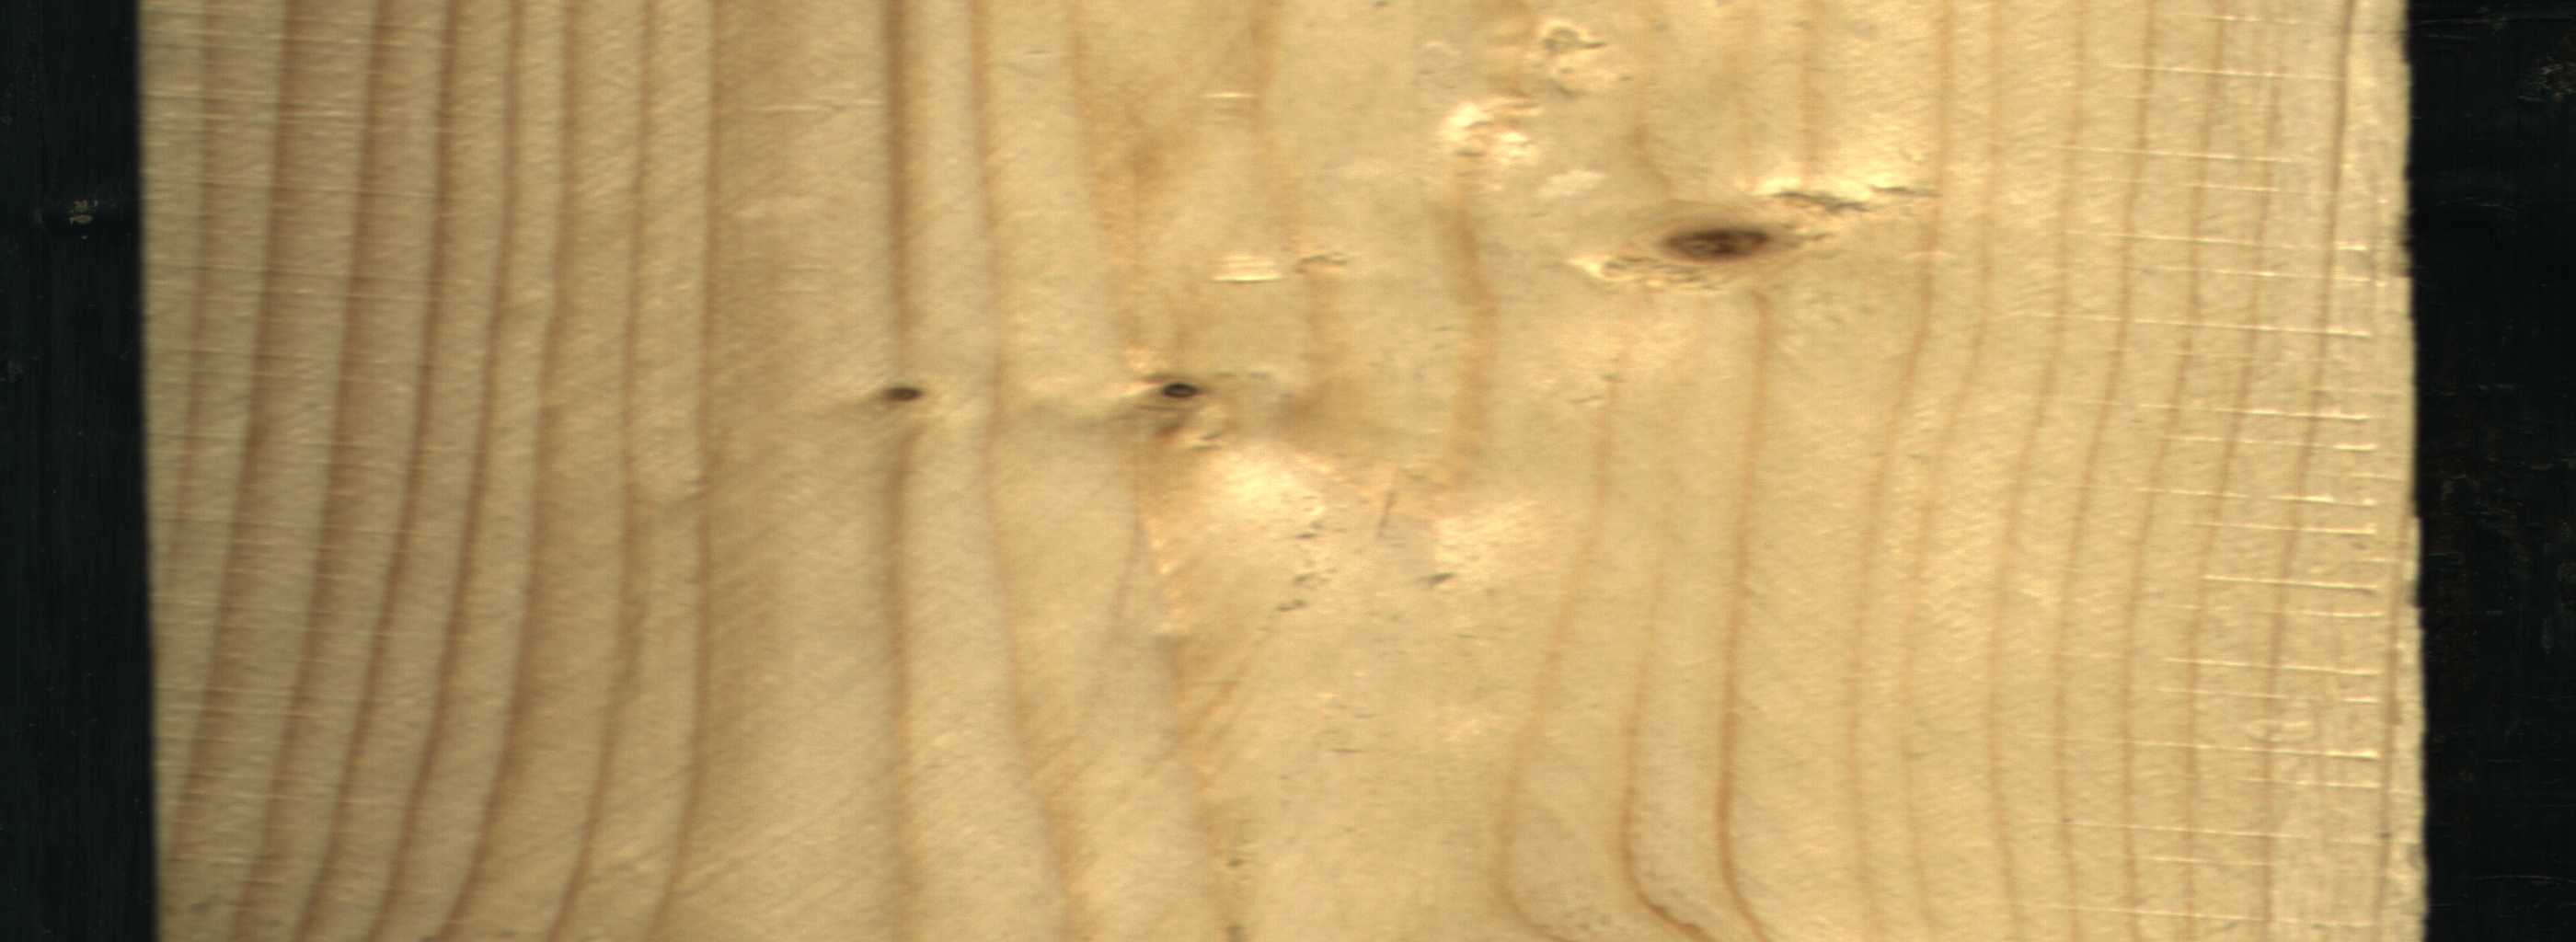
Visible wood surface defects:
Live_Knot
Live_Knot
Live_Knot